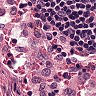
Metastatic tissue present: no